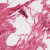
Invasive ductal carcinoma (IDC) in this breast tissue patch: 0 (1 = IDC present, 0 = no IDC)